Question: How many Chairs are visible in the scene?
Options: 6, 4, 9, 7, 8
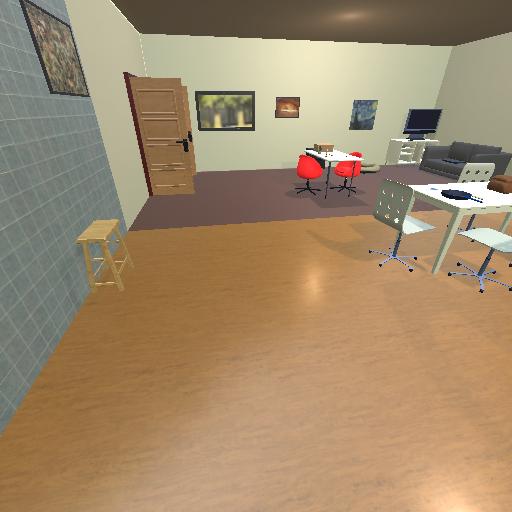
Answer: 6